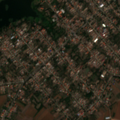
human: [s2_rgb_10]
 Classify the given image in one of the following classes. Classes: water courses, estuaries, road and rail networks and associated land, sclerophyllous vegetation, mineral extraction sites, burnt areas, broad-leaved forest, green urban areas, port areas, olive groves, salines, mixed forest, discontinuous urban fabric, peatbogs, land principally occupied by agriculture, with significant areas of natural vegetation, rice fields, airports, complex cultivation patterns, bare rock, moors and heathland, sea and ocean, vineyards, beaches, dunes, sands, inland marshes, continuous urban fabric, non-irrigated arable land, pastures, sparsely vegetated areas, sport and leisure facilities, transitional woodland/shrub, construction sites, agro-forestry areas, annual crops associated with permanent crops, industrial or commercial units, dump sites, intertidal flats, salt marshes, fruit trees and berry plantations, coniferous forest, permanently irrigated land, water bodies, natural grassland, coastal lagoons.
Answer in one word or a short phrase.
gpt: discontinuous urban fabric, non-irrigated arable land, land principally occupied by agriculture, with significant areas of natural vegetation, water bodies